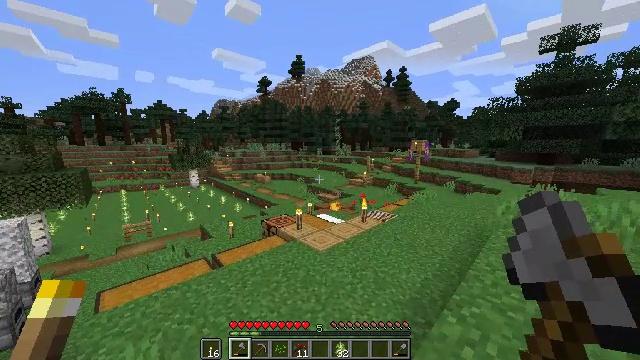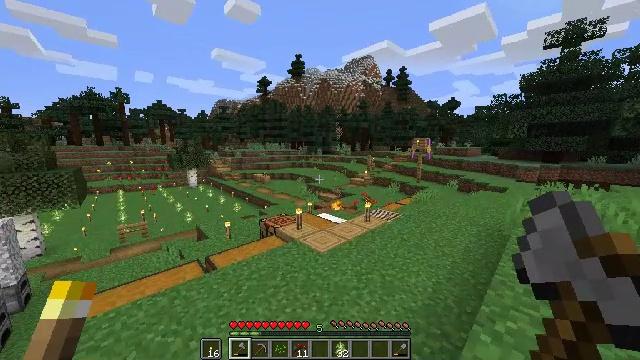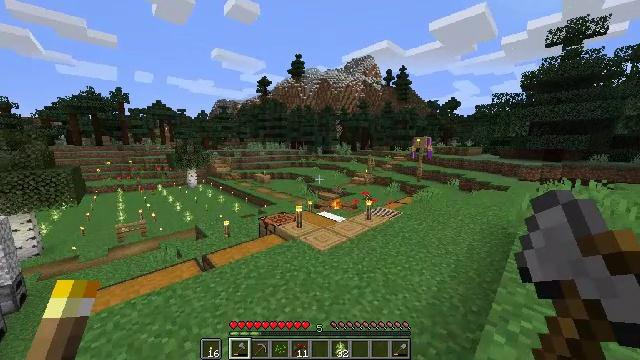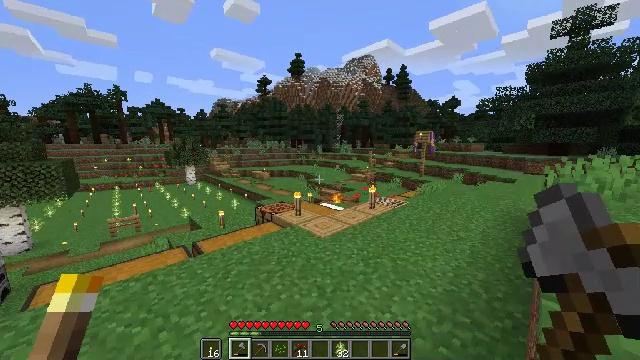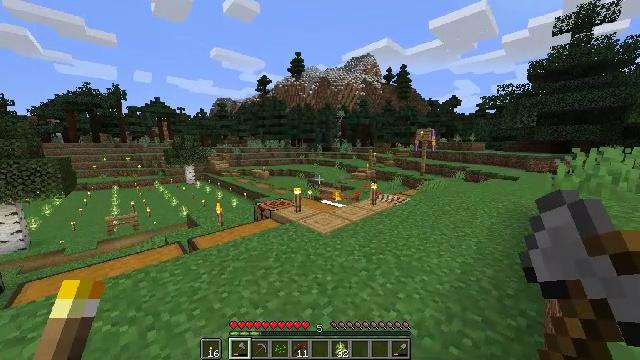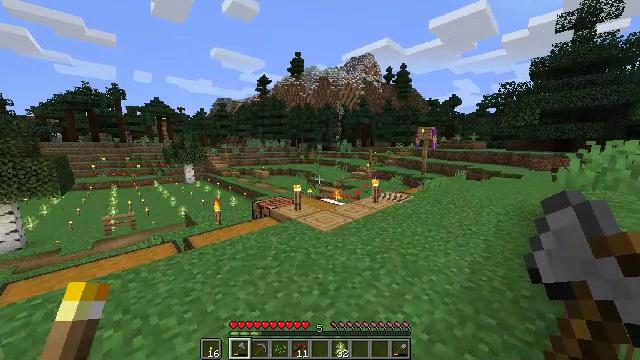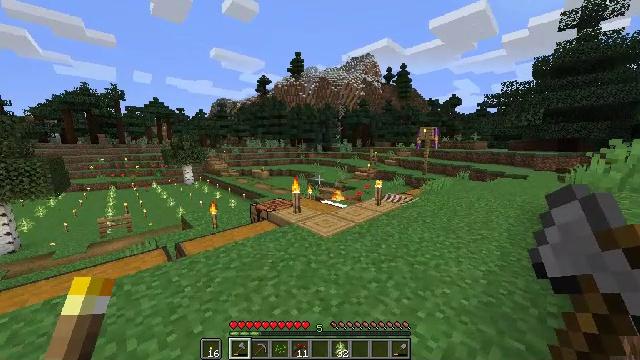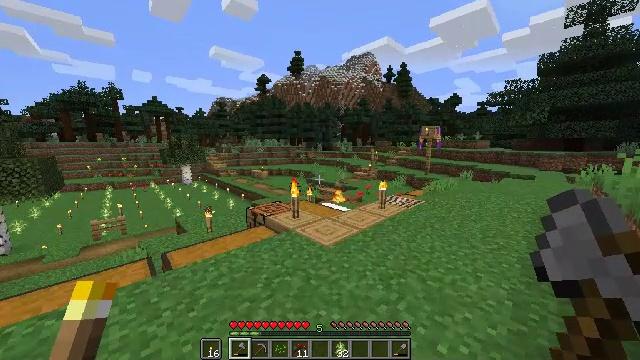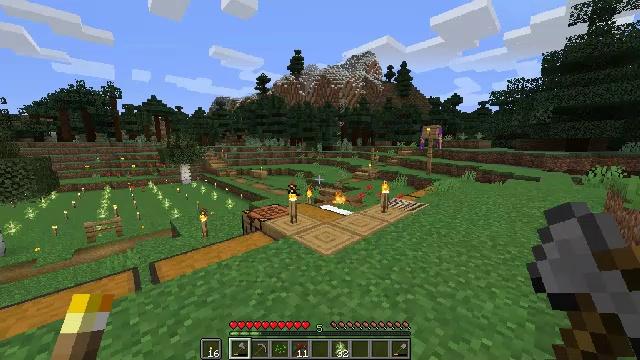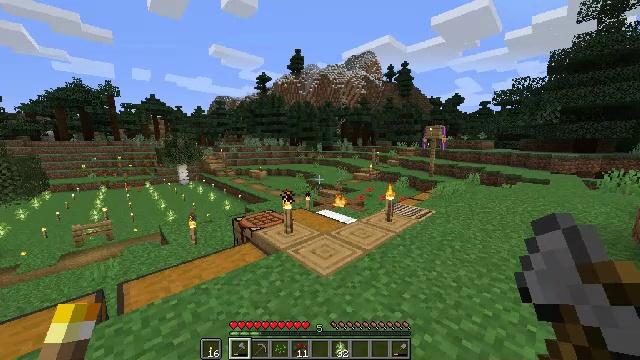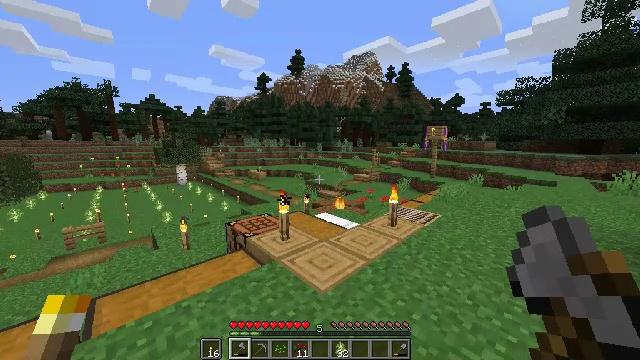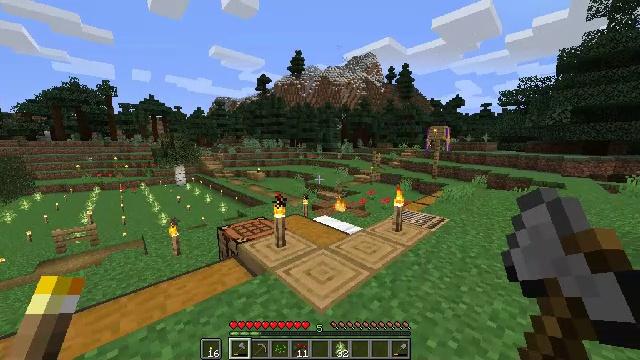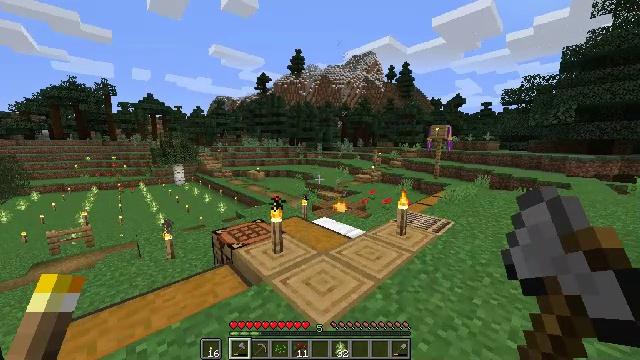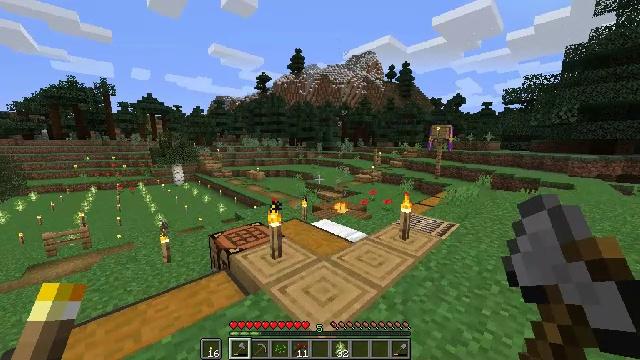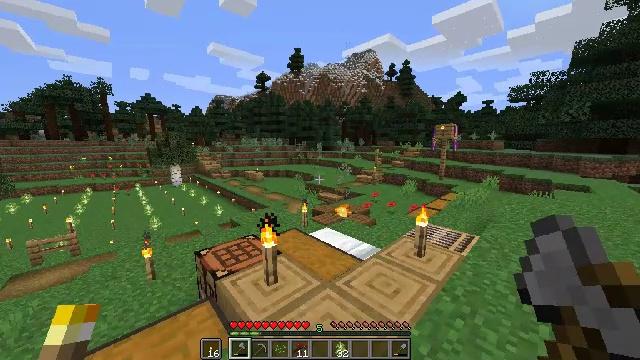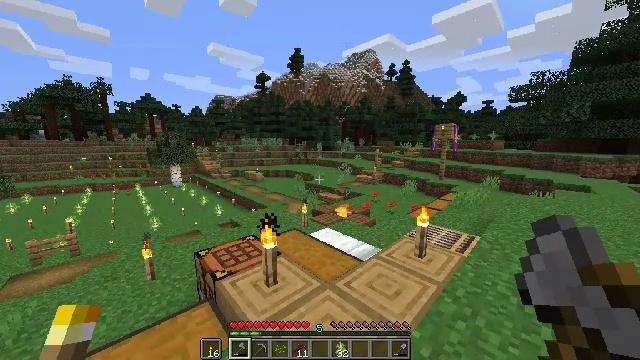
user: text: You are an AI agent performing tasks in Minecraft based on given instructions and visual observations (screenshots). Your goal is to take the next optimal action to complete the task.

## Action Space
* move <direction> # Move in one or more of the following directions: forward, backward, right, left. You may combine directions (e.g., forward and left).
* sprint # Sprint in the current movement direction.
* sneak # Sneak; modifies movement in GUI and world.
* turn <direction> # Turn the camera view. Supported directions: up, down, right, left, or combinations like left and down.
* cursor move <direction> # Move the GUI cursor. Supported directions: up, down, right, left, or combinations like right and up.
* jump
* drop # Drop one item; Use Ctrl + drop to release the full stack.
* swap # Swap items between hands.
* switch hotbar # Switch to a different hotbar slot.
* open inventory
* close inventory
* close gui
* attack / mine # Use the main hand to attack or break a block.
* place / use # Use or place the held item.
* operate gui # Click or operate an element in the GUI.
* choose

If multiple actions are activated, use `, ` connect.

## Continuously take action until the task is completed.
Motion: motion action
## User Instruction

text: Mine the grass in the plains.
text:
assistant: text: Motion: move forward
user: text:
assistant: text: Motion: move forward
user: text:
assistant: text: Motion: move forward
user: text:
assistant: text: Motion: move forward
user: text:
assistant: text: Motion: move forward
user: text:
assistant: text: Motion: move forward
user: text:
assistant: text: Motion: move forward
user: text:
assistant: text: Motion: move forward
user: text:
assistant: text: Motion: move forward
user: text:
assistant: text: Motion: move forward
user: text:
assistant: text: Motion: move forward
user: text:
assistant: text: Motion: move forward
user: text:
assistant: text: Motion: move forward
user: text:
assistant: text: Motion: move forward
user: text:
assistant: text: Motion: move forward
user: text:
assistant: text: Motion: move forward
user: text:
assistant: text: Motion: move forward
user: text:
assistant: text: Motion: move forward
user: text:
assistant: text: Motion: move forward
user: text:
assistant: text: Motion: move forward
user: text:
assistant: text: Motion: move forward
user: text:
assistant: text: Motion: move forward
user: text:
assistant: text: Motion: move forward
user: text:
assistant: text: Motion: move forward
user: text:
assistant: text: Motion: move forward
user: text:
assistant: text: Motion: move forward
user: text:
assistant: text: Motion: move forward
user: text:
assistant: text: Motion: move forward, turn left
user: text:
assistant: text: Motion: move forward, turn left and up
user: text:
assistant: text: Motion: move forward, turn left and up